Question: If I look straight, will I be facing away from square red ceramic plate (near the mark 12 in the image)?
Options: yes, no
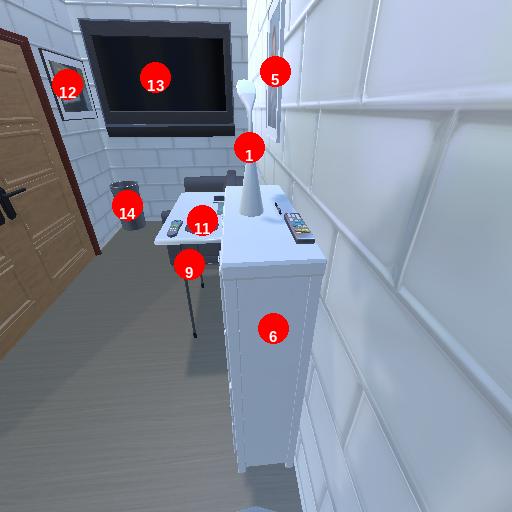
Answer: yes